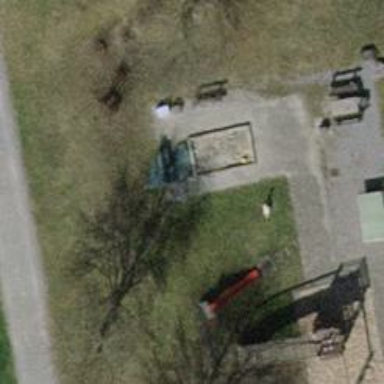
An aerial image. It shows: Brown bench.